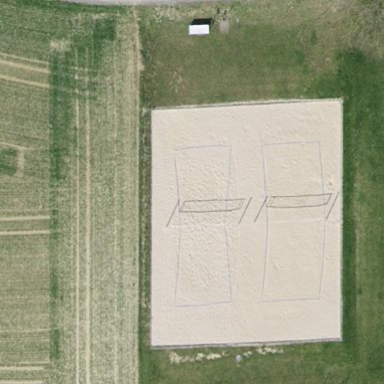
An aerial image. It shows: Sandy pitch designated for beach volleyball.